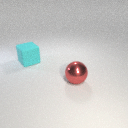
large red metal sphere to the right of large cyan rubber cube